【题型】解答题　【知识点】立体几何　【难度】easy
如图，在正四棱柱$ABCD-A_1B_1C_1D_1$中，底面边长为2，$B_1$到平面$ACD_1$的距离为$\frac{8}{3}$
.

\noindent
 (1) 求正四棱柱的高；

\noindent (2) 求异面直线$AD_1$与$DB_1$
所成角的余弦值.
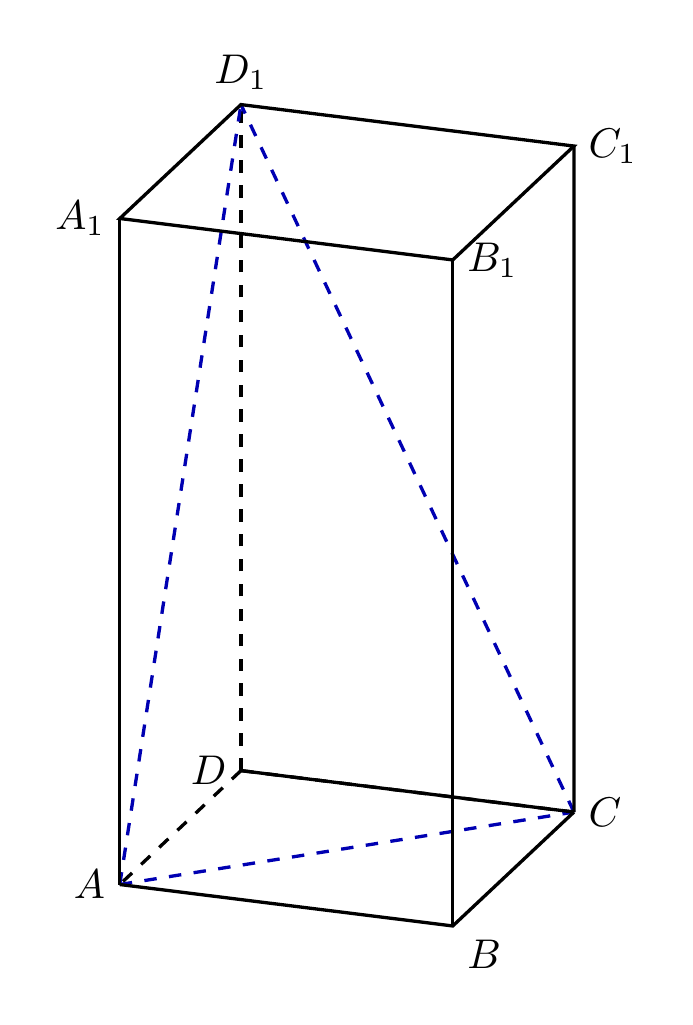
【解答】
【解】（1）以$D$为坐标原点，$DA$，$DC$，$DD_1$所在直线分别为$x$轴，$y$轴，$z$
轴建立如图所示的空间直角坐标系，

\noindent 设$DD_1=a$，则$A(2,0,0)$，$C(0,2,0)$，$D_1(0,0,a)$，\\
故
$\overrightarrow{AC}=(-2,2,0)$，$\overrightarrow{AD_1}=(-2,0,a)$，$\overrightarrow{CC_1}=(0,0,a)$.\\
设平面
$ACD_1$的一个法向量为$\vec{n}=(x,y,z)$，\\
则
\[
\begin
{cases}
\vec{n}\cdot\overrightarrow{AC}=-2x+2y=0 \\
\vec{n}\cdot\overrightarrow
{AD_1}=-2x+az=0
\end
{cases},
\]
可取
$\vec{n}=\left(1,1,\frac{2}{a}\right)$.\\
设
$B_1$到平面$ACD_1$的距离为$d$，\\
则
\[
d =
\frac{|\overrightarrow{D_1B_1}\cdot\vec{n}|}{|\vec{n}|} = \frac{4}{\sqrt{2+\frac{4}{a^2}}} = \frac
{8}{3},
\]
解得
$a=4$.\\
故正四棱柱的高为4.

\vspace{0.3cm}

\noindent （2）由(1)可知$D(0,0,0)$，$B_1(2,2,4)$，\\
故
$\overrightarrow{DB_1}=(2,2,4)$，$\overrightarrow{AD_1}=(-2,0,4)$.\\
设异面直线
$AD_1$与$DB_1$所成角为$\theta$，\\
则
\[
\cos\theta = |\cos\langle\overrightarrow{AD_1},\overrightarrow{DB_1}\rangle| = \frac{|-4+16|}{2\sqrt{5}\cdot 2\sqrt{6}} = \frac{\sqrt
{30}}{10},
\]
所以异面直线
$AD_1$与$DB_1$所成角的余弦值为$\frac{\sqrt{30}}{10}$
.
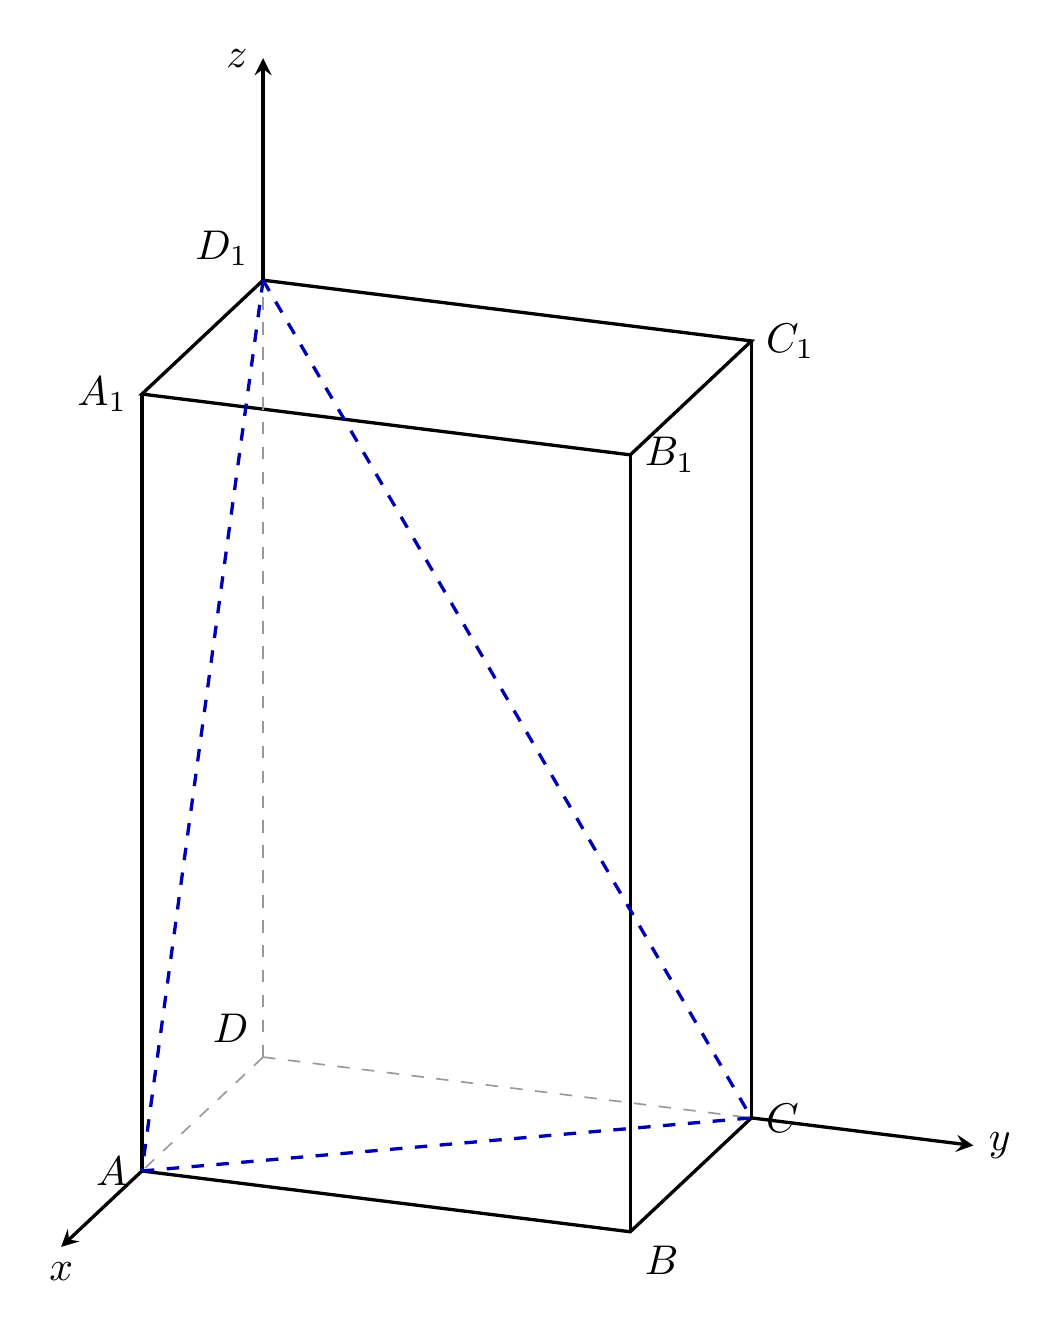